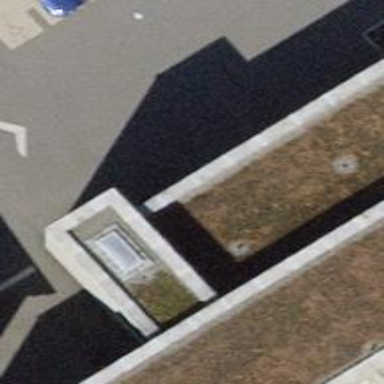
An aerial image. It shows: Watering place made of concrete.